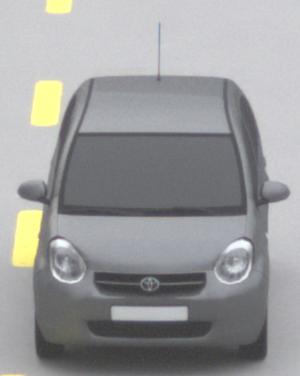
Make: Toyota
Model: Passo
Detailed model: Toyota Passo X Yururi
Model produced from: 2010
Model produced until: 2016
Doors: 5
Color: gray
Road condition: dry road
Daytime: morning or afternoon
Contrast: low contrast